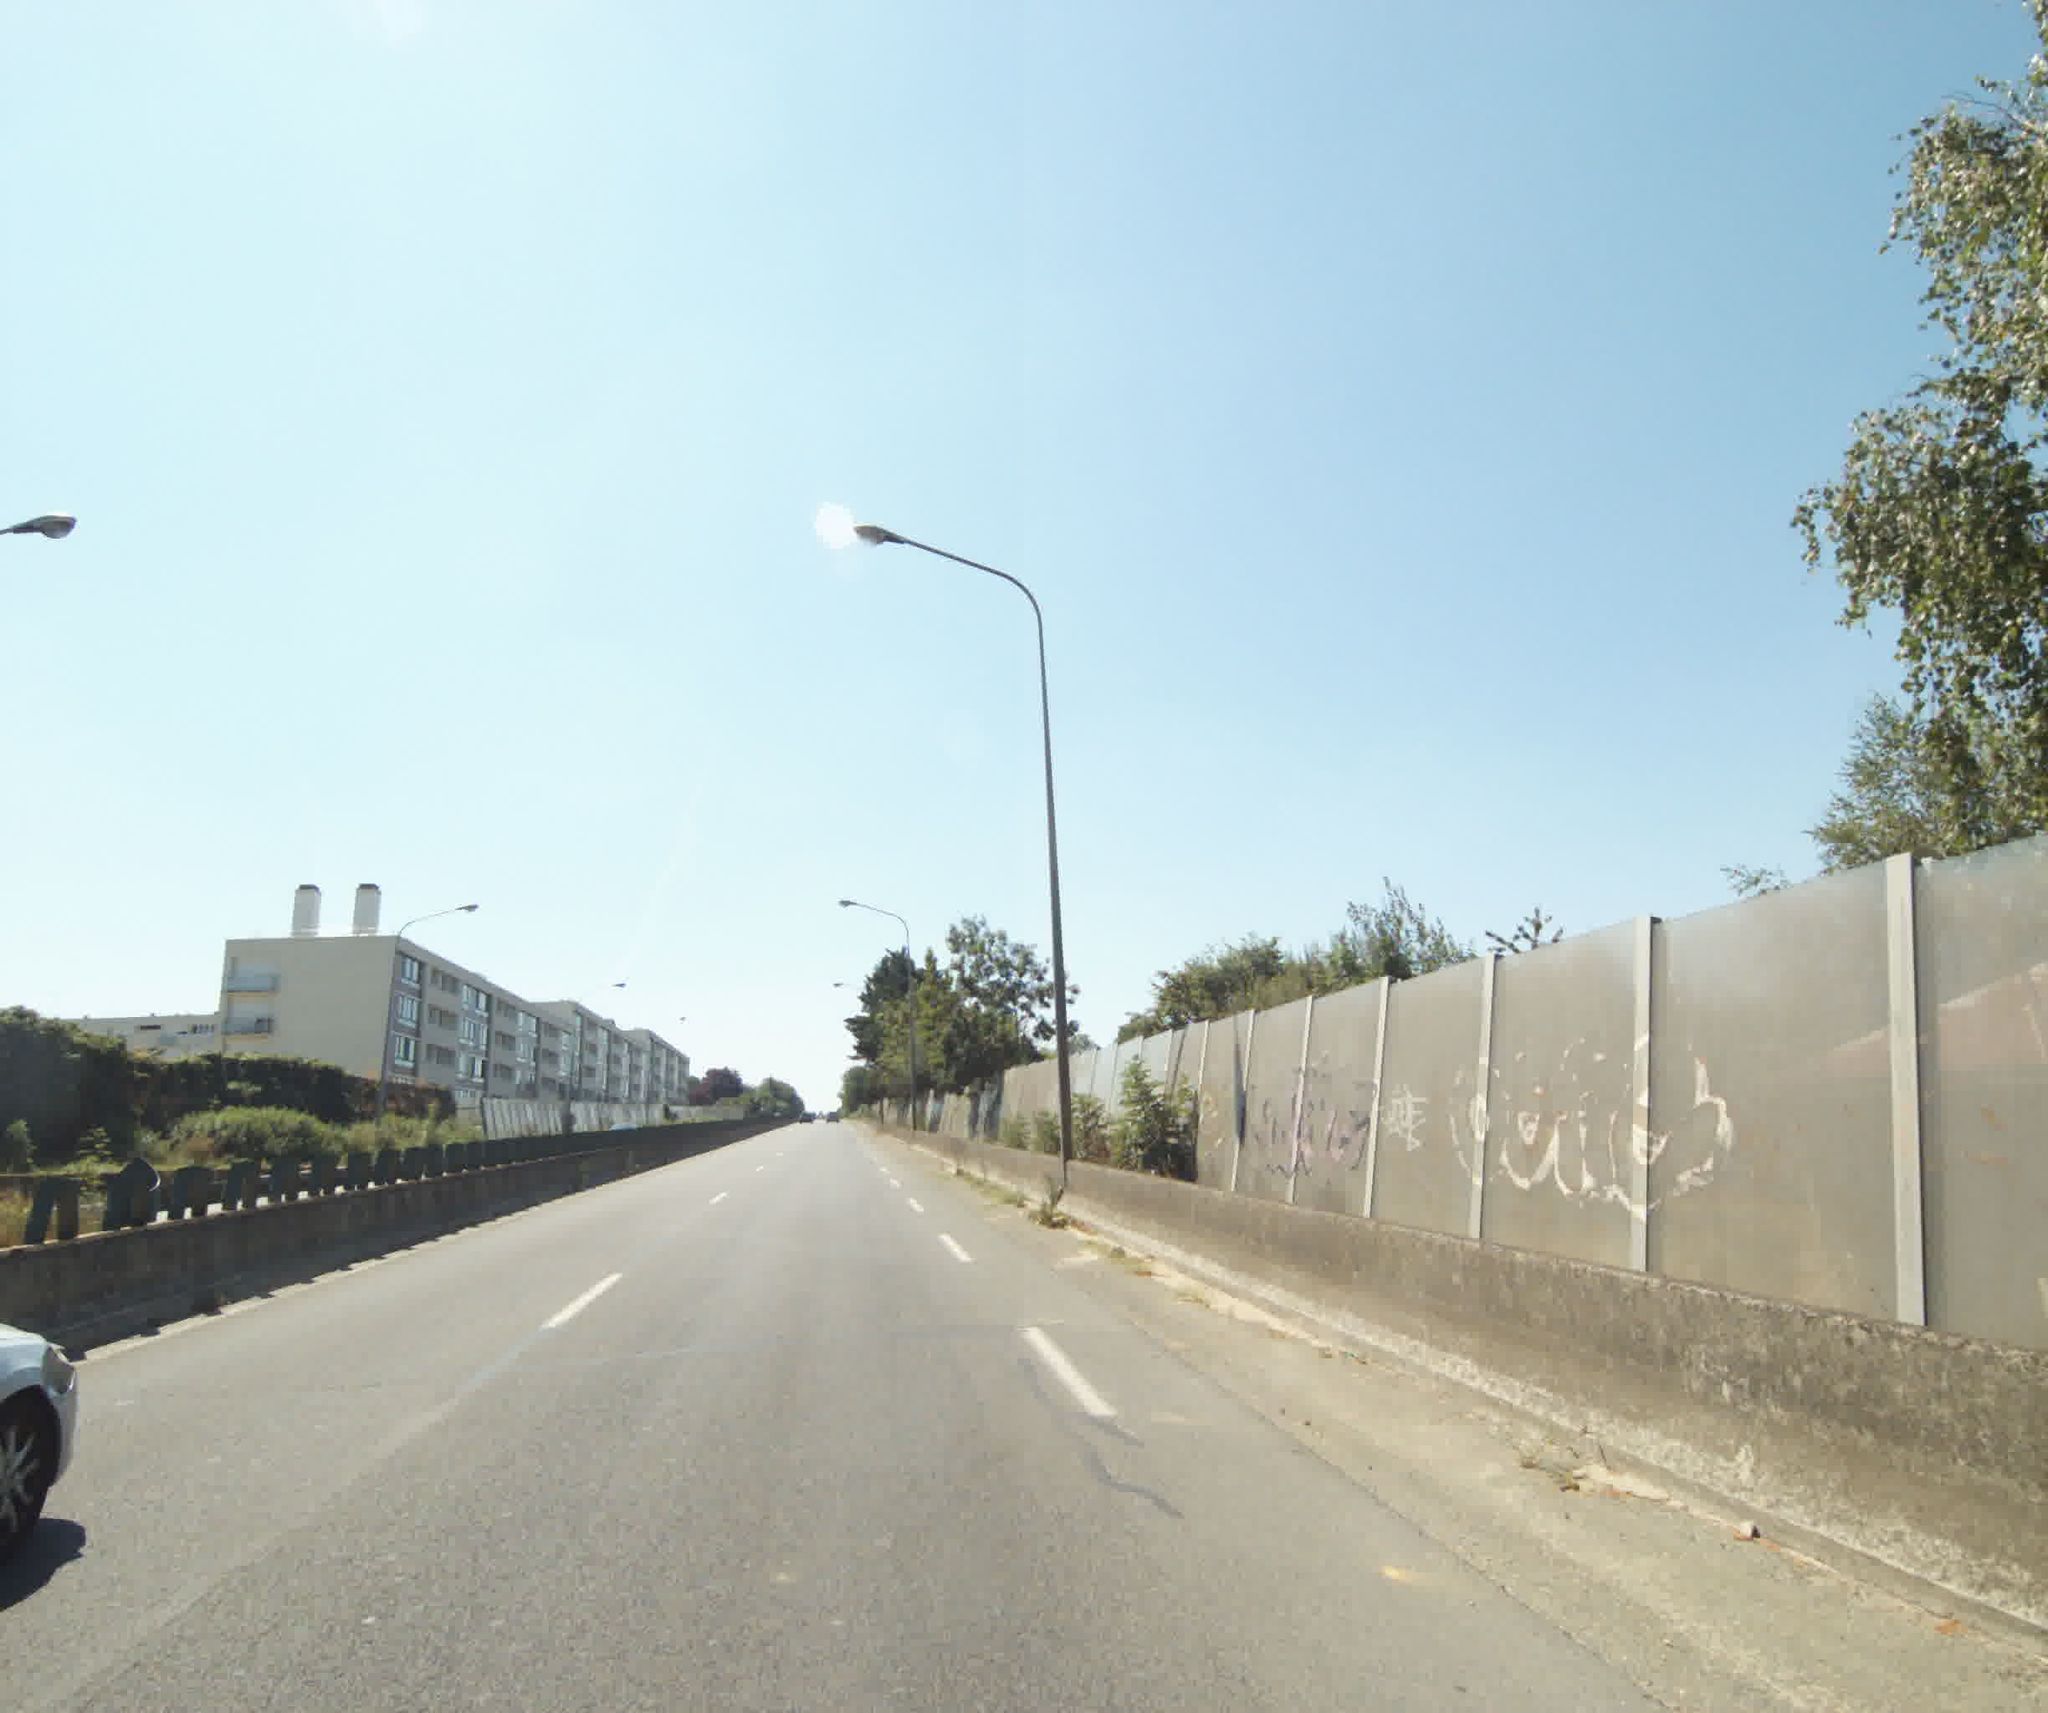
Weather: clear
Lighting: day
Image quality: good
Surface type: driving surface
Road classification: primary, trunk
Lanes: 2, 3, 1
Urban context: urban centre
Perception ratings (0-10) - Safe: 0.67, Lively: 1.31, Beautiful: 1.32, Boring: 5.41, Depressing: 7.29, Wealthy: 0.83